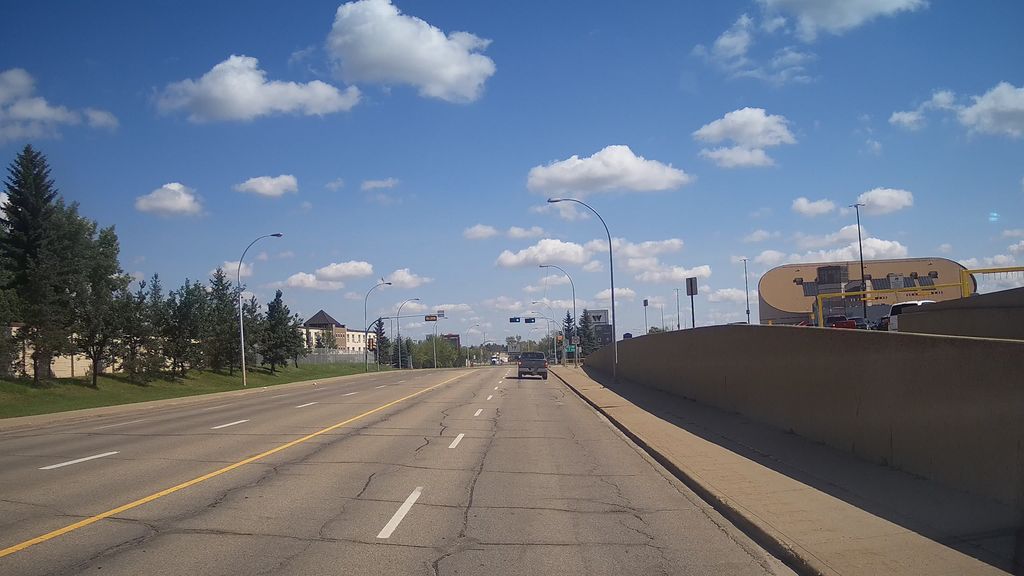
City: edmonton